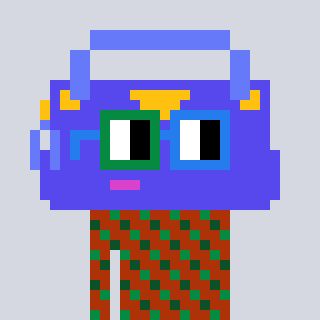
a pixel art character with square green and blue glasses, a bag-shaped head and a hotbrown-colored body on a cool background